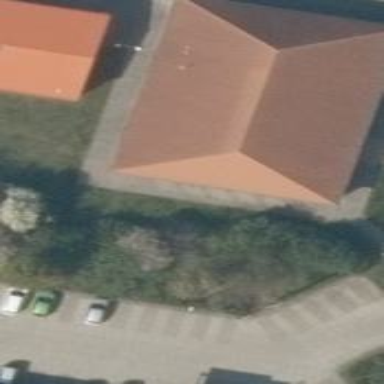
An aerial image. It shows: Building.